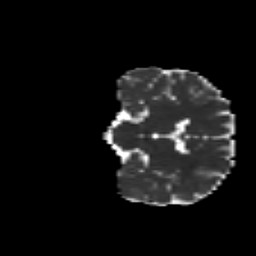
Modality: MD
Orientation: coronal
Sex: male
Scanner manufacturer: siemens
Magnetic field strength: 3 T
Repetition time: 5 s
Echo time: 0.071 s